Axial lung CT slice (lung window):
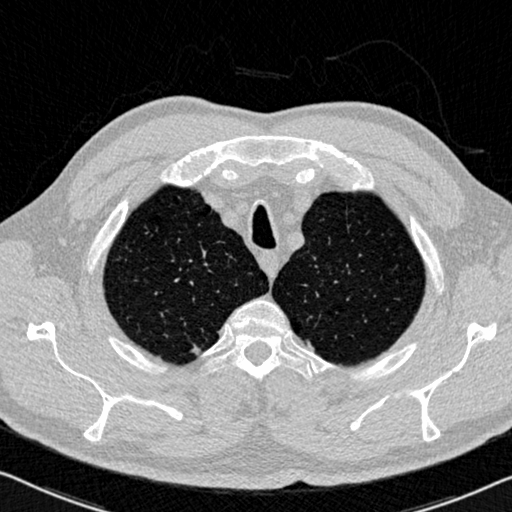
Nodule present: yes
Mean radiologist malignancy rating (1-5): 2.5